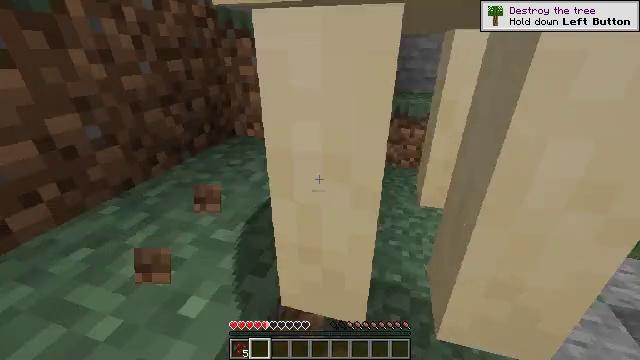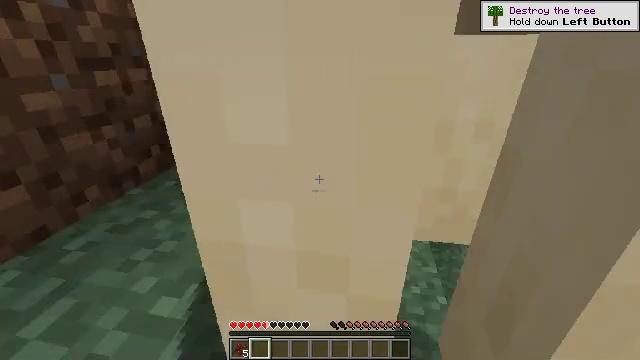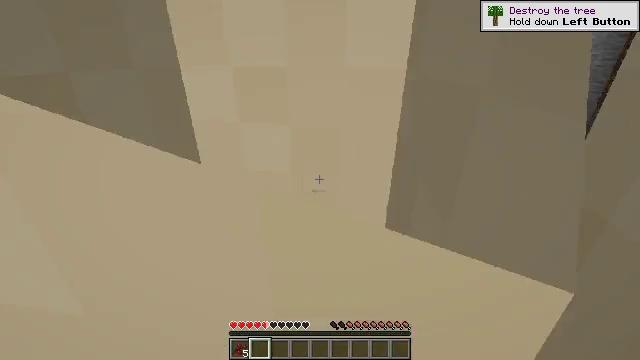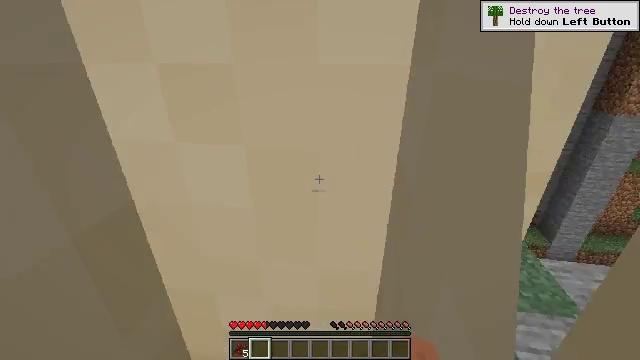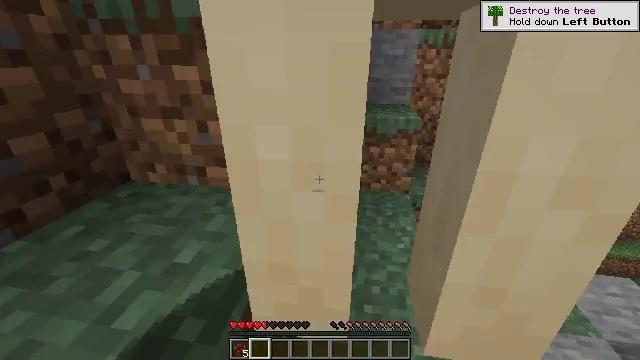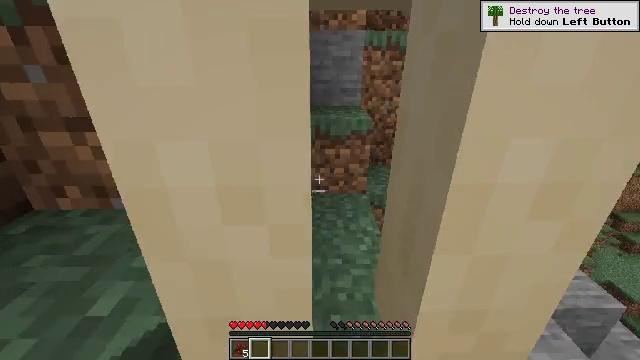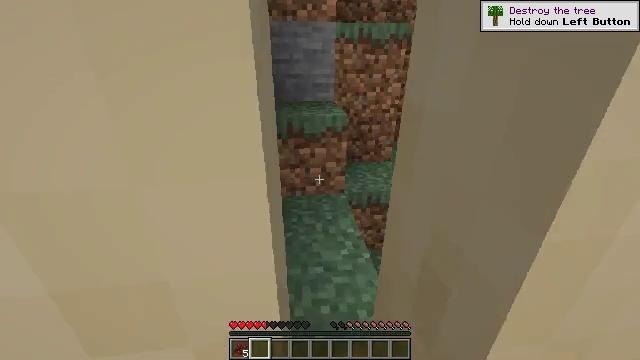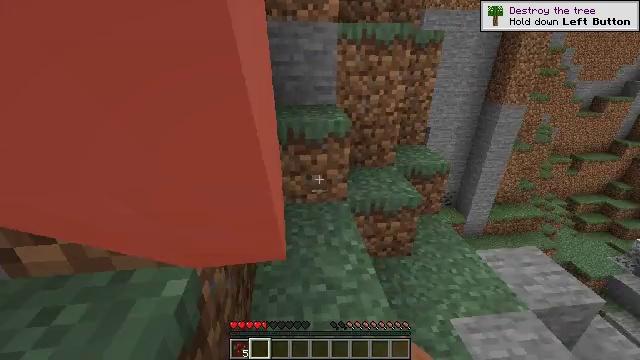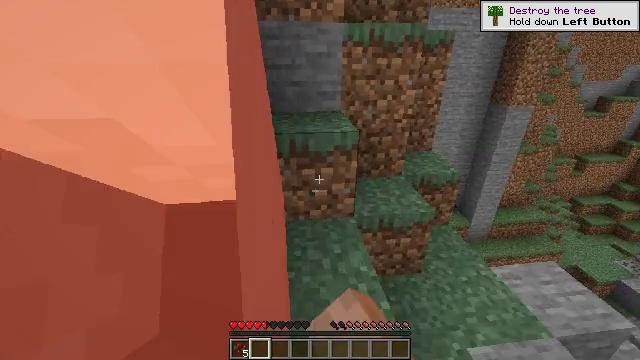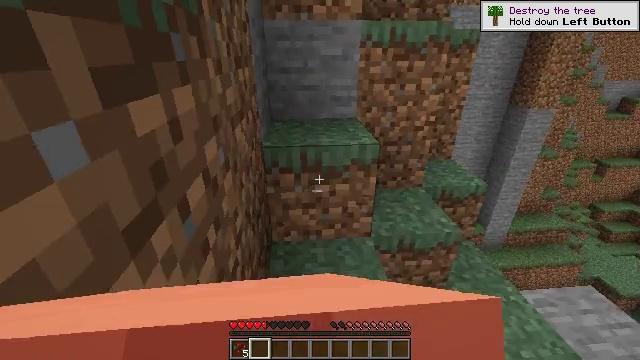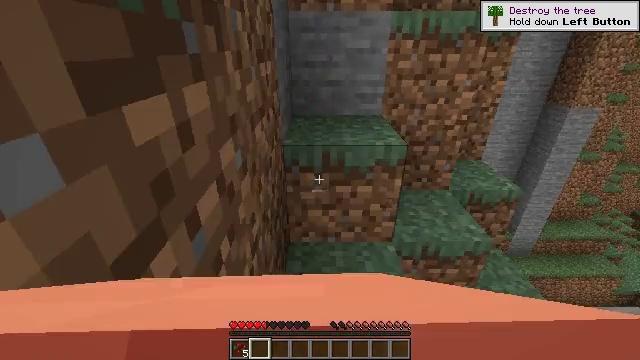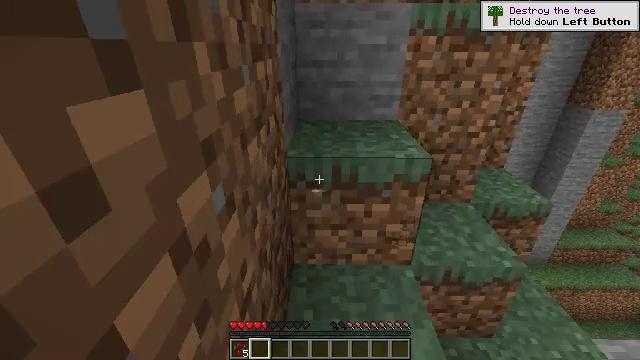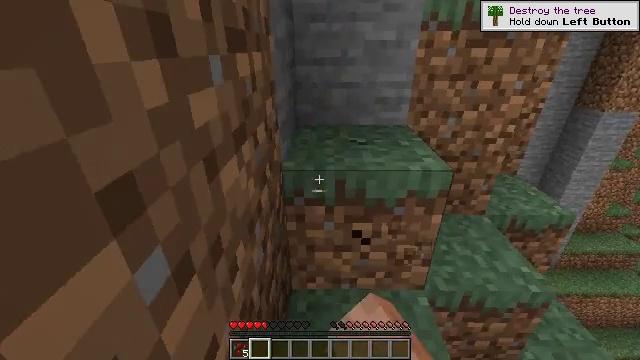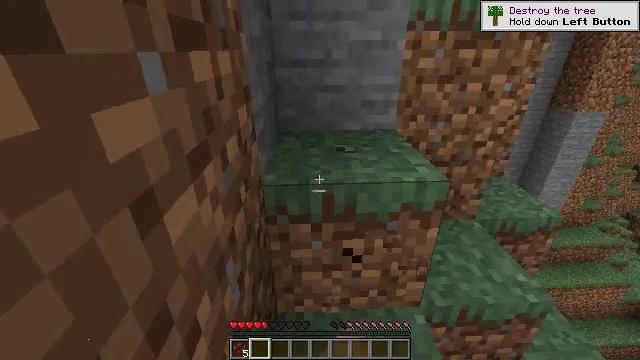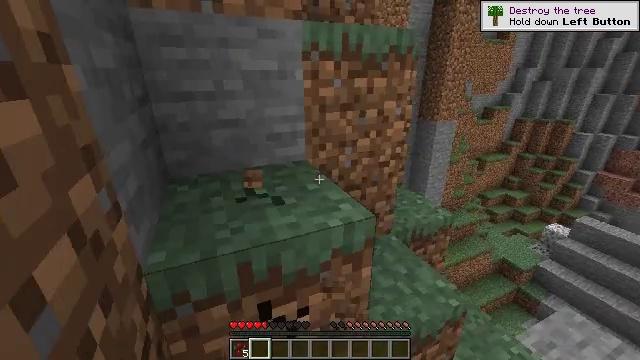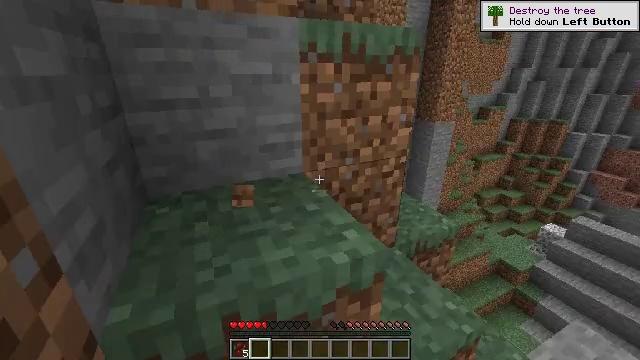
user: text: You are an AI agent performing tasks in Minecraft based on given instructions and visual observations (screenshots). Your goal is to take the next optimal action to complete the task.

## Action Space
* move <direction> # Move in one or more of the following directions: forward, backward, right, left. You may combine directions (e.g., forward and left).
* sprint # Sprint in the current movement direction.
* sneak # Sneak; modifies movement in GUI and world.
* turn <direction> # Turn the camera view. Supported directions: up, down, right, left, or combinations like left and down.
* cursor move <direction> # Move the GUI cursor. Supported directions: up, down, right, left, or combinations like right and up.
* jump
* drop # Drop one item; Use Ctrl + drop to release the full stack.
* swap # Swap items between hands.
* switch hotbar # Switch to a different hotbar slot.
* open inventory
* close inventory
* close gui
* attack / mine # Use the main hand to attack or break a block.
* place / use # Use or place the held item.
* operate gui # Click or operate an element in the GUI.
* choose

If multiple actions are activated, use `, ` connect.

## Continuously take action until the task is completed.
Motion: motion action
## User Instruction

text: Kill the llama.
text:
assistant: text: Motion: move forward, turn right and up
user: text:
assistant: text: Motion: move forward, attack / mine
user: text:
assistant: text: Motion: move forward, attack / mine
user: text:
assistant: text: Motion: move forward, attack / mine
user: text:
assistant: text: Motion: move forward, turn right
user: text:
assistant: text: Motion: move forward, turn right
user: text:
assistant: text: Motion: move forward, attack / mine
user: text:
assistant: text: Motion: move forward, attack / mine
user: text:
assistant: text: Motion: move forward, turn left, attack / mine
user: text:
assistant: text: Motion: move forward, turn left and down
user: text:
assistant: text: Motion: move forward, turn left, attack / mine
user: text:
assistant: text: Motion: move forward, attack / mine
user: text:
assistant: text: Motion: move forward, turn right, attack / mine
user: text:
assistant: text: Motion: move forward, turn right and up, attack / mine
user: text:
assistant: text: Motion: move forward, turn right
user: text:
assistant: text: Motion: move forward, attack / mine
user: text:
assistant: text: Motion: move forward, turn right and up, attack / mine
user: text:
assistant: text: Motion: move forward, turn right and up, attack / mine
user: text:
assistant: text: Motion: turn right and up
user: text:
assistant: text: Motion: turn right and up
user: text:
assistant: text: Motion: turn right
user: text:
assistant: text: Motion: turn left and down
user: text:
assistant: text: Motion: turn left
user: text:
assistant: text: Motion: move forward, turn left and up
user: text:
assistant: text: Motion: move forward, turn left
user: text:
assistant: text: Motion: move forward
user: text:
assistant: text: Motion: move forward
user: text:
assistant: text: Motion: move forward
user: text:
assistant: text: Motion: no_op
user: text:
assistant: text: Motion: no_op